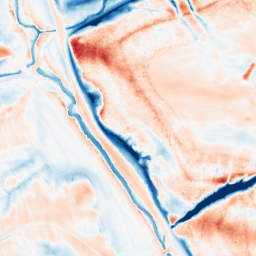
Category: classical
Decomposition family: gaussian_anisotropic
Decomposition parameters: sigma_x: 5
sigma_y: 10
Upsampling method: bspline
Upsampling parameters: scale: 4
Upsampling scale: 4